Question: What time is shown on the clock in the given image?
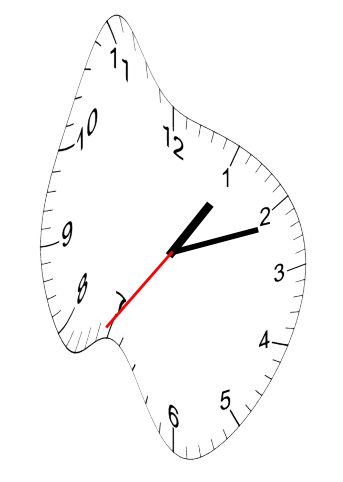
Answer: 01:11:36